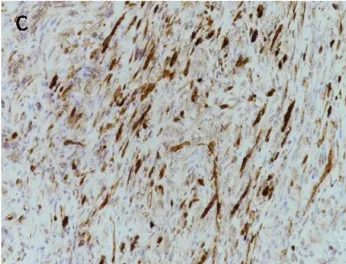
The tumor was sporadically positive for the S100 protein by immunohistochemistry (c).
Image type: pathology (immunostaining)